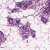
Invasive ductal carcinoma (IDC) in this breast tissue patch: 0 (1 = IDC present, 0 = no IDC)